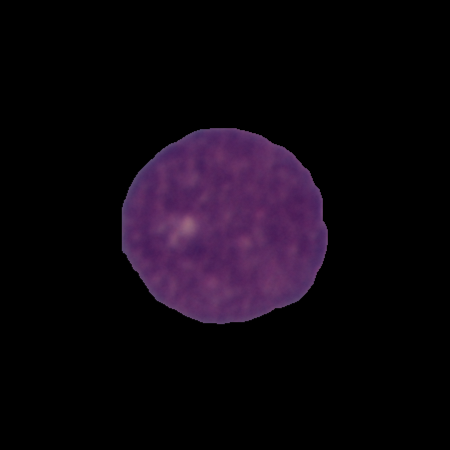
Label: cancer